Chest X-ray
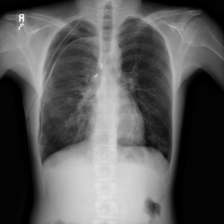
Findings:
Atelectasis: negative
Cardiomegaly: negative
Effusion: negative
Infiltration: negative
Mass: negative
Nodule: negative
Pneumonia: negative
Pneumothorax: positive
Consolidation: negative
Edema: negative
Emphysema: negative
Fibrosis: negative
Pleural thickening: negative
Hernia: negative